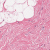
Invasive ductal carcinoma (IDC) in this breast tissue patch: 0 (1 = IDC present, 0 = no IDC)